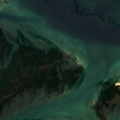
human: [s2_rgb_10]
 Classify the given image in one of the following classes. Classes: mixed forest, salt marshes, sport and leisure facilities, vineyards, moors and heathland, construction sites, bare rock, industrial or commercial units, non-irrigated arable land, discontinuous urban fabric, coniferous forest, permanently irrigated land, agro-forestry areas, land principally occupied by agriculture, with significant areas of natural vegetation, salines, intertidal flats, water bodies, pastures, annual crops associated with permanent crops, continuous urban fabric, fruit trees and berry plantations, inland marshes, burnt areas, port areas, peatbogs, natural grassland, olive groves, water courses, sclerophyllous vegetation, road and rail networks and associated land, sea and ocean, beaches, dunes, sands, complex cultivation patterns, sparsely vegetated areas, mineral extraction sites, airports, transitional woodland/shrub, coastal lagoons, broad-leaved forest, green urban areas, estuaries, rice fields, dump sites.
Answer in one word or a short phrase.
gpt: salt marshes, intertidal flats, coastal lagoons